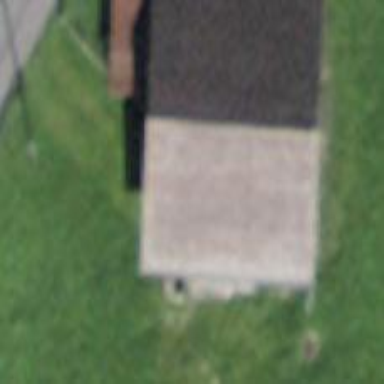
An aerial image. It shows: Barn.